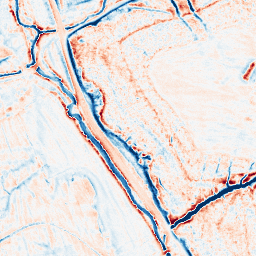
Category: edge_preserving
Decomposition family: anisotropic_diffusion
Decomposition parameters: iterations: 20
kappa: 100
gamma: 0.2
Upsampling method: edge_directed
Upsampling parameters: scale: 4
Upsampling scale: 4